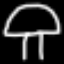
Label: mushroom